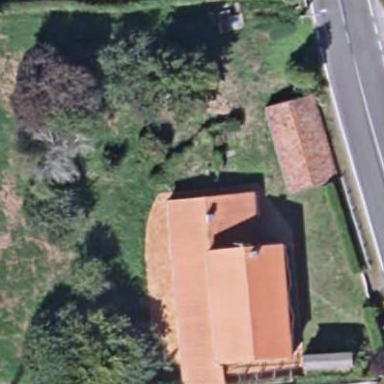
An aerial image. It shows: Simple house.